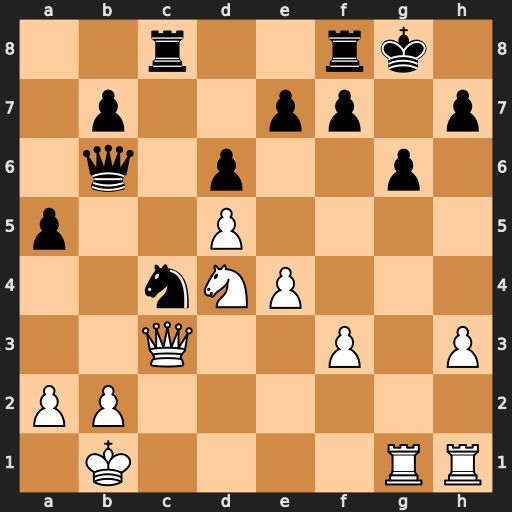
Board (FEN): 2r2rk1/1p2pp1p/1q1p2p1/p2P4/2nNP3/2Q2P1P/PP6/1K4RR
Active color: w
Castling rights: -
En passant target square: -
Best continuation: Nf5 f6 Nxe7+ Kf7 Nxc8